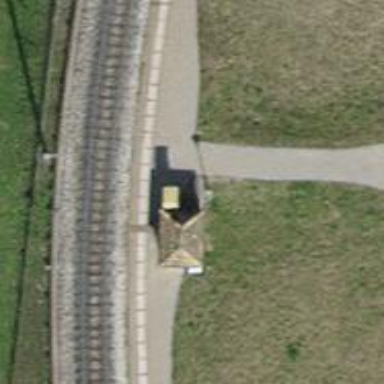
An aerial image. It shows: Halt on the railway.